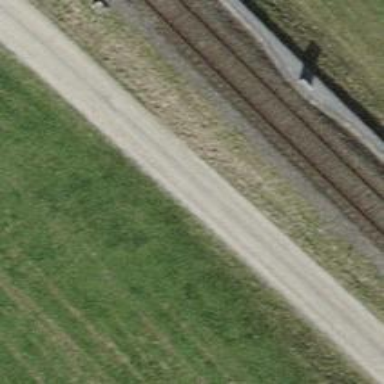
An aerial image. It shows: Track with grade 3 compacted surface suitable for agricultural vehicles.